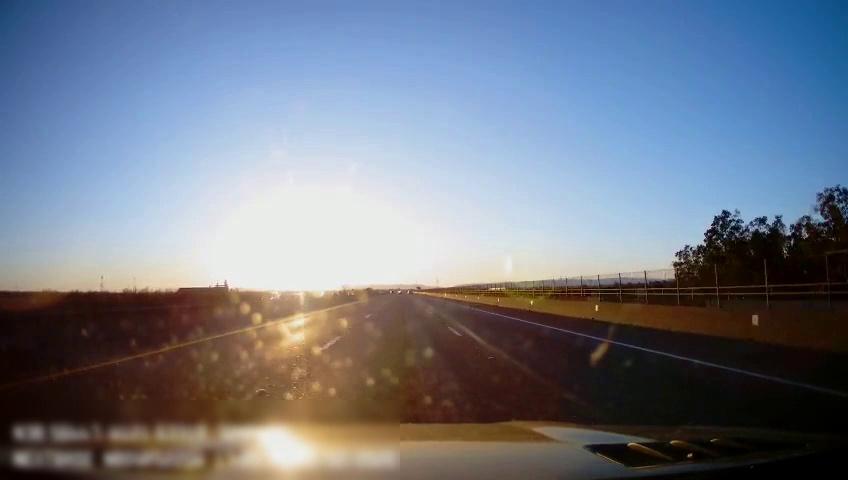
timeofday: Day
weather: Sunny
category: Drivable Space
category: Vehicles | SUV
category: Lanes | Alternate Lane
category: Lanes | Current Lane
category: Lanes | Current Lane
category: Lanes | Alternate Lane